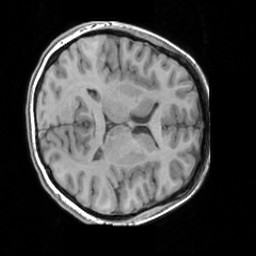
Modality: T1w
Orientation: axial
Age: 18
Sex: female
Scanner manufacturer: siemens
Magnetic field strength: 3 T
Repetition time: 1.63 s
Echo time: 0.00311 s